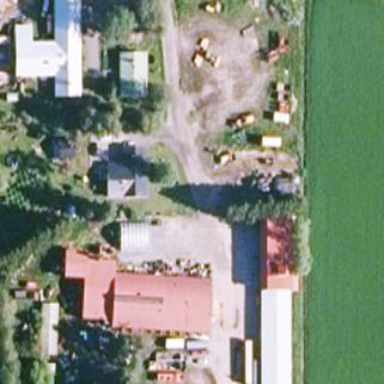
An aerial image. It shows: Farmyard area.